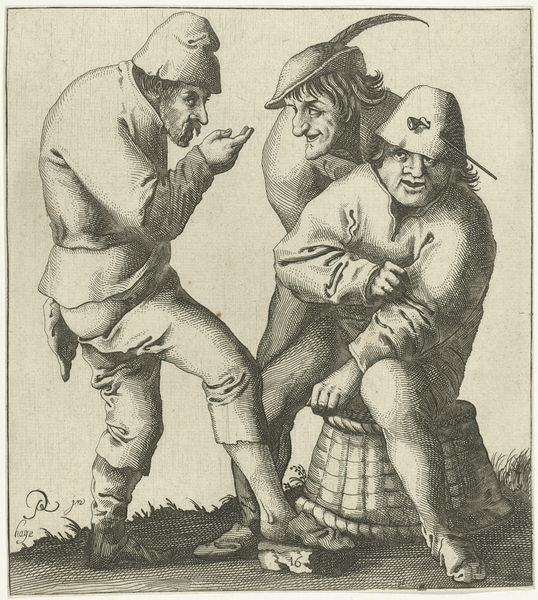
Titel: Drie boeren
Künstler: Pieter Jansz. Quast
Standort: Amsterdam
Institution: Rijksmuseum
Schlagwörter: homme, chapeau, gravure, panier, vêtement, bas, pauvre, 16